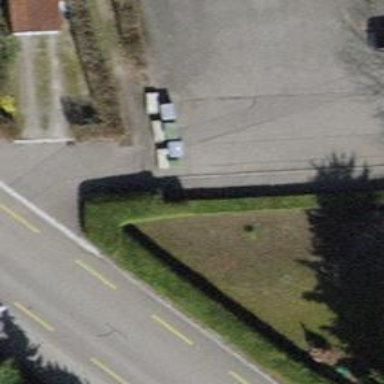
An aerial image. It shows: Cycle barrier.